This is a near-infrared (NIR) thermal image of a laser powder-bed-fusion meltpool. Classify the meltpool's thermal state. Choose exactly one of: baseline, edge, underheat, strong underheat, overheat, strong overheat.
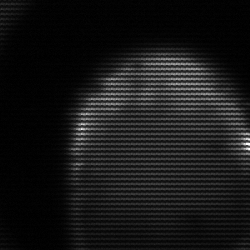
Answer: edge